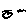
Label: bird